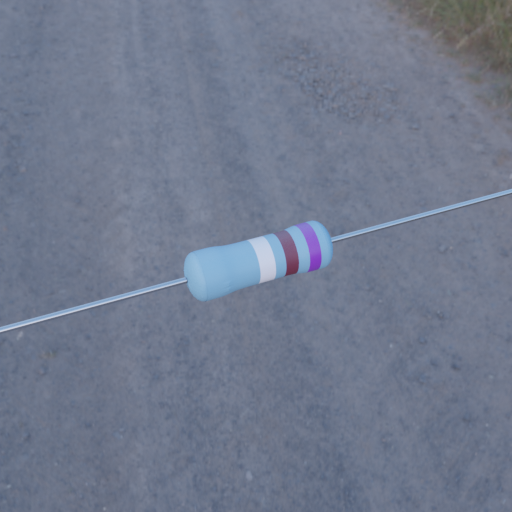
Resistor colour bands (in order): white, brown, violet